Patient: sex F, age 65
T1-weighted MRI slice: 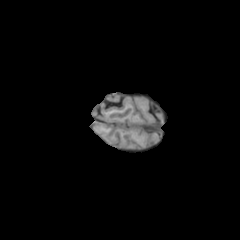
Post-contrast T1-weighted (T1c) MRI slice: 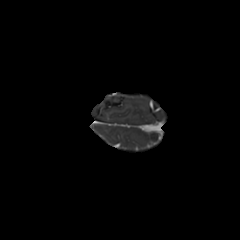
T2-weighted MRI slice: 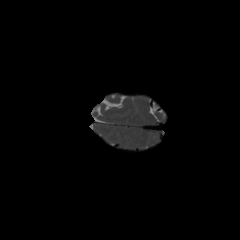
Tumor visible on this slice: no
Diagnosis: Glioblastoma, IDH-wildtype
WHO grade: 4